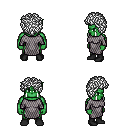
a pixel art fantasy rpg character, male body template, orc, green skin, chain mail, teal pants, white curly afro hairstyle, black shoes, four views (front, back, left, right), 2x2 character sprite sheet, small pixel art, hard edges, no anti-aliasing